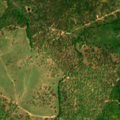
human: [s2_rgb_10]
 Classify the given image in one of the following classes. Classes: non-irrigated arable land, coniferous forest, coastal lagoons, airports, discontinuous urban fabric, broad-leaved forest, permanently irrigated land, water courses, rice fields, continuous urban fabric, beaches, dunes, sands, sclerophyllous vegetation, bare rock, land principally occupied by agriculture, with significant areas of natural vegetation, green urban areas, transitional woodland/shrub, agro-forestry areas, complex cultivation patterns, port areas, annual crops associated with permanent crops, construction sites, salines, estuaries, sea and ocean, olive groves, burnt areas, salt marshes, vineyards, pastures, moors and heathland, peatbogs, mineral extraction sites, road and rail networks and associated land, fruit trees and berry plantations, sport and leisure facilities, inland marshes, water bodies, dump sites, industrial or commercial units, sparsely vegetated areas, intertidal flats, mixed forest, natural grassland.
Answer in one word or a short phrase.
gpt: continuous urban fabric